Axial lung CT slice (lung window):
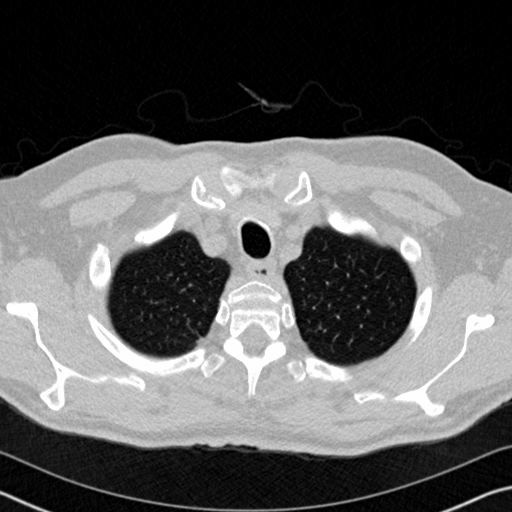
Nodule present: no